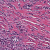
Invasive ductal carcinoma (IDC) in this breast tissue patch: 1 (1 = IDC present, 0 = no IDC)